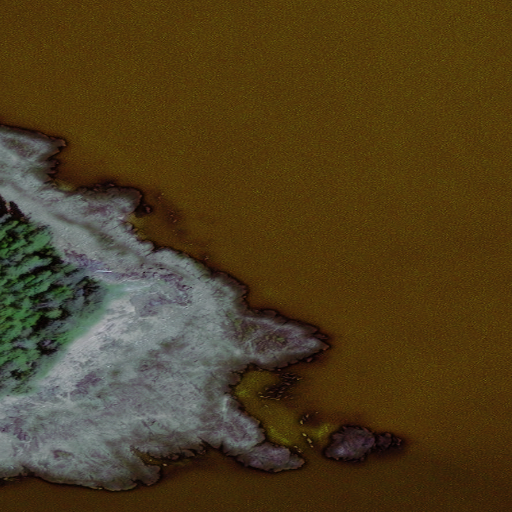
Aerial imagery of cape in Alaska named Twin Point containing only unknown